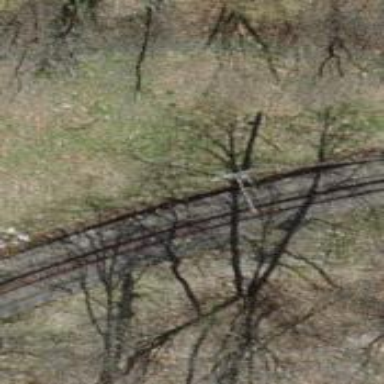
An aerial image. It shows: Narrow-gauge railway with 1 track. The tracks are electrified with contact line.